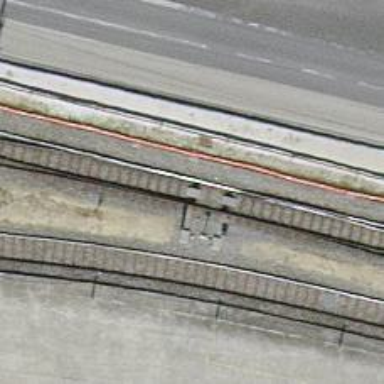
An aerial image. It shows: Railway switch.